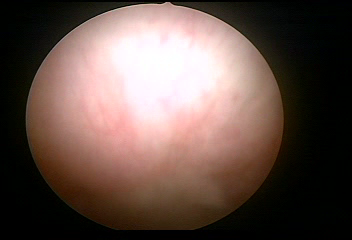
Modality: WLC
Class: Normal mucosa
Bladder cancer association: No